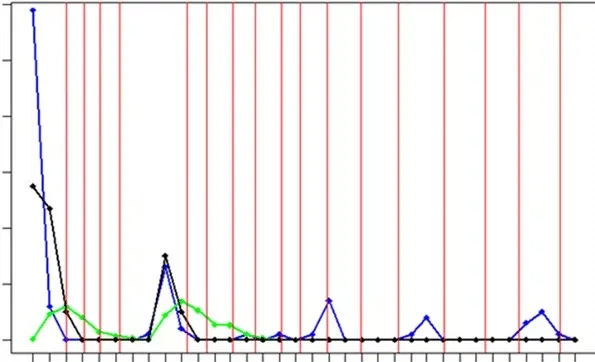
Medication use during treatment with omalizumab in patient 1. Red solid line Omalizumab injections; black solid line Prednisone intake; blue solid line Cetirizine intake; green solid line Ketotifen intake. Average doses of AH and oral glucocorticoids were calculated for every month in the past two and a half years.
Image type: pathology (immunostaining)